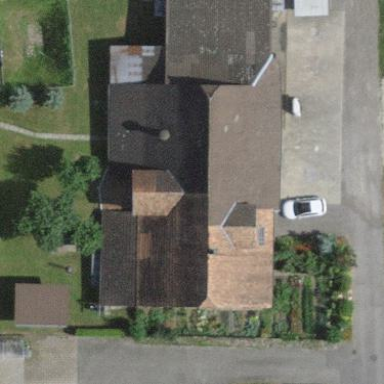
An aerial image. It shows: Barn.